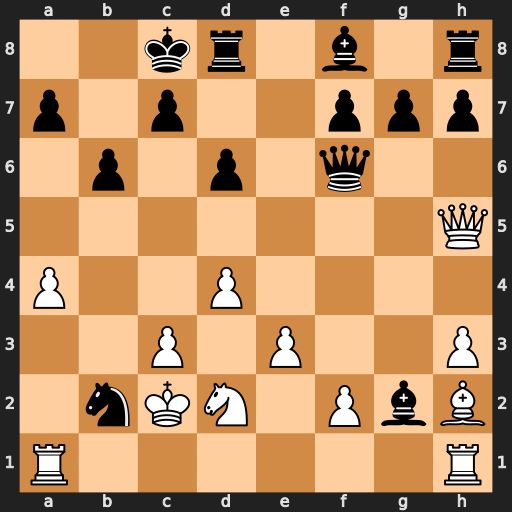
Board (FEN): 2kr1b1r/p1p2ppp/1p1p1q2/7Q/P2P4/2P1P2P/1nKN1PbB/R6R
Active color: w
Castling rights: -
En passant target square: -
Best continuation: Qg4+ Qe6 Qxg2